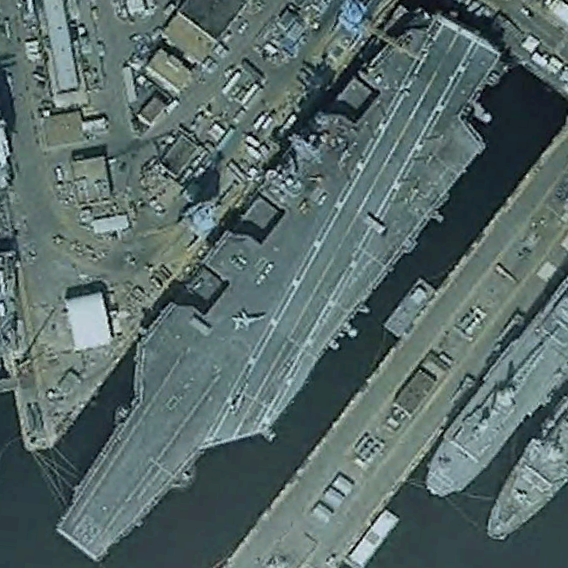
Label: aircraft_carrier